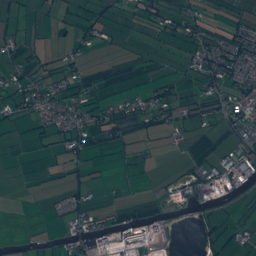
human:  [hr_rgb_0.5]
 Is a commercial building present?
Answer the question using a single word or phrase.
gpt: yes

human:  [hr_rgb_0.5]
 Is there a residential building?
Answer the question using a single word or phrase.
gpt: yes

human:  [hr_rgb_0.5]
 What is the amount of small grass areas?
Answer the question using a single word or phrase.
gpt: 30

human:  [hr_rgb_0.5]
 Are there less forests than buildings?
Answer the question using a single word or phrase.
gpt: yes

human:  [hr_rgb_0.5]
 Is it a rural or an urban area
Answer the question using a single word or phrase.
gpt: urban

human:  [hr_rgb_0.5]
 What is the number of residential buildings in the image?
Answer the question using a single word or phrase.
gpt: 1631

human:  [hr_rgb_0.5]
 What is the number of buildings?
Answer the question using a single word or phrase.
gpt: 1657

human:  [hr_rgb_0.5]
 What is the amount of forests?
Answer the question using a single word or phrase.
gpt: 112

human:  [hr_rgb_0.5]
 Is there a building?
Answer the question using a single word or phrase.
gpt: yes

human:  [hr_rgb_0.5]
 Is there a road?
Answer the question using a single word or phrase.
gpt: yes

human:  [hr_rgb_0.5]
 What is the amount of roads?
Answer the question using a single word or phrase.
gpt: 175

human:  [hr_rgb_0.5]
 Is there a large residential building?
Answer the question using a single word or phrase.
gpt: yes

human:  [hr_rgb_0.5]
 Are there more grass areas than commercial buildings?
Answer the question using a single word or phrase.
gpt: yes

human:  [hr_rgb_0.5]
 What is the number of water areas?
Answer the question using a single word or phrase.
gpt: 37

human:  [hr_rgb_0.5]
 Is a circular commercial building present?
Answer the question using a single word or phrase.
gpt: no

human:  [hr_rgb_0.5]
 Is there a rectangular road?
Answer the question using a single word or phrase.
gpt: no

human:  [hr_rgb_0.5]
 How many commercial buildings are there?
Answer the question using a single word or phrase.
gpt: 22

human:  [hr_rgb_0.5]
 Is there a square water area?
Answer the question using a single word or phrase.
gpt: yes

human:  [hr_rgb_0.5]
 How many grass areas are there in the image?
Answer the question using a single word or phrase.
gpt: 316

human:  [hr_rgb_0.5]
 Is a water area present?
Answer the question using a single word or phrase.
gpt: yes

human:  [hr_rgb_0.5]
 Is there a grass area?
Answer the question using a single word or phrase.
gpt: yes

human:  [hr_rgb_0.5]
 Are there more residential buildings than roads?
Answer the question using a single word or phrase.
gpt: yes

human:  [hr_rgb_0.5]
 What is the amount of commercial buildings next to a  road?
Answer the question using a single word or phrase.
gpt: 22

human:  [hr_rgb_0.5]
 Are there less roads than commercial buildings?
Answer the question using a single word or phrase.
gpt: no

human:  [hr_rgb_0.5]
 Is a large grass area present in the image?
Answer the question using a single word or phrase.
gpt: yes

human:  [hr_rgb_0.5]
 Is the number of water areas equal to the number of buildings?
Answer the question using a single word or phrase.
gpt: no

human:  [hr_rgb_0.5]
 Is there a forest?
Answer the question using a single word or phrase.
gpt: yes

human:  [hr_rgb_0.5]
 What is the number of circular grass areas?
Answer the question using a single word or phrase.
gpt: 1

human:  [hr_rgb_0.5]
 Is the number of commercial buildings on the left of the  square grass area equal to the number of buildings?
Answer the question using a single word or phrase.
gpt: no

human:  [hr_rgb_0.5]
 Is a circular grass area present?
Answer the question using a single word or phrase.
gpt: yes

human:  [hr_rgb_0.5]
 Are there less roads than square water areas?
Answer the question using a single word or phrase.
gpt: no

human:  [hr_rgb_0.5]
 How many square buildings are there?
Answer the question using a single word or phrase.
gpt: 6

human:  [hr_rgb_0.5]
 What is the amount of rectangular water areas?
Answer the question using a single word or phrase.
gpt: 14

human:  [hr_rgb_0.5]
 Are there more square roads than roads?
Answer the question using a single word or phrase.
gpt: no

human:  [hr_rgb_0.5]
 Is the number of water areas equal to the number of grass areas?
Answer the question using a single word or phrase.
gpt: no

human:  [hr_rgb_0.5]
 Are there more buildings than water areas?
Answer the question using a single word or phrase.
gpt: yes

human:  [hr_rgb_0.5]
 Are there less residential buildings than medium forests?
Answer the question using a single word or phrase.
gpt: no

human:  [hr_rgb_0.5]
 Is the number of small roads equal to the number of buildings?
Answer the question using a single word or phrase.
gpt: no

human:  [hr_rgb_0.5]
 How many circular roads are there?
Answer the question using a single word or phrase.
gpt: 0

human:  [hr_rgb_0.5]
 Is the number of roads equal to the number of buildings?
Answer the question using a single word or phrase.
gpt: no

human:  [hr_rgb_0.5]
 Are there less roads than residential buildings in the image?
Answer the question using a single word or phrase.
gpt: yes

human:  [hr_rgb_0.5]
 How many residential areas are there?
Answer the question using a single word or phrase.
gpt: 4

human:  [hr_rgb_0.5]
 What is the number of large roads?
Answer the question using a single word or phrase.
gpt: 0

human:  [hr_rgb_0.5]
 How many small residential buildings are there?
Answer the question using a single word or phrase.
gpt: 1609

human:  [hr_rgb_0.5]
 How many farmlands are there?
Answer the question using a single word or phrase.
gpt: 33

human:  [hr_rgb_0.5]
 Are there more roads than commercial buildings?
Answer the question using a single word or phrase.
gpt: yes

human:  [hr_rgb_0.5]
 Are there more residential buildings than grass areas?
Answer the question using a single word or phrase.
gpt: yes

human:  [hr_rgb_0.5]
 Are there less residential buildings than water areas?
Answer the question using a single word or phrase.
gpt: no

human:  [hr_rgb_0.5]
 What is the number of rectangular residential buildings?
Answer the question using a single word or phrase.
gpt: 931

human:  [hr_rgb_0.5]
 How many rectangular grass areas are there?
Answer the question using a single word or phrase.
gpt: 31

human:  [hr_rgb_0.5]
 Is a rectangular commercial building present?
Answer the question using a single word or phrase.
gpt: yes

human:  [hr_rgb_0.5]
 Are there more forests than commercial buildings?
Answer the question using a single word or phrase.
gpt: yes

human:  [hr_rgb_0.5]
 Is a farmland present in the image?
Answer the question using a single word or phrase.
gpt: yes

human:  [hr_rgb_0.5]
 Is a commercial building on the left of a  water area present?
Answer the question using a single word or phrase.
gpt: yes

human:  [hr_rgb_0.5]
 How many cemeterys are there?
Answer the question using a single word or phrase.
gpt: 3

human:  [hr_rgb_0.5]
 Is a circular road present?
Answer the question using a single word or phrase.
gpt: no

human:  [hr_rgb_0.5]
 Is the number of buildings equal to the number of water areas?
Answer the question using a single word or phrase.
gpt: no

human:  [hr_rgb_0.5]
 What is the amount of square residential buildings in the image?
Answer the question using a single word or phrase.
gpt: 6

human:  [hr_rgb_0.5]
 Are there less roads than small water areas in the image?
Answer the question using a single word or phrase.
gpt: no

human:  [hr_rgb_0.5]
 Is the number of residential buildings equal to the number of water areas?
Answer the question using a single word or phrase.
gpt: no

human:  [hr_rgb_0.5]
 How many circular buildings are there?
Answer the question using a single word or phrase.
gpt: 6

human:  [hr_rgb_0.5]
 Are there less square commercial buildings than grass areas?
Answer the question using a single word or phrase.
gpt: yes

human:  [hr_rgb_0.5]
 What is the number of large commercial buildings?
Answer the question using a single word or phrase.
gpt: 1

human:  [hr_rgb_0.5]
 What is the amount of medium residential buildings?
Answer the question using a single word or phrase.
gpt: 19